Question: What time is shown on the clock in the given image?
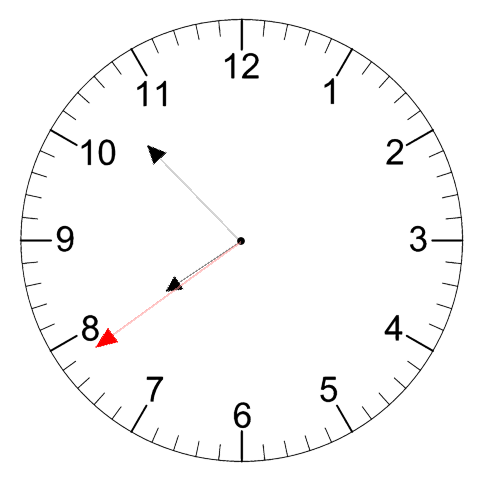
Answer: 07:52:39